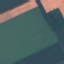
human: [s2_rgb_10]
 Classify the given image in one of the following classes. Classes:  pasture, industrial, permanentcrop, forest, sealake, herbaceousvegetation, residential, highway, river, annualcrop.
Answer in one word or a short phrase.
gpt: AnnualCrop